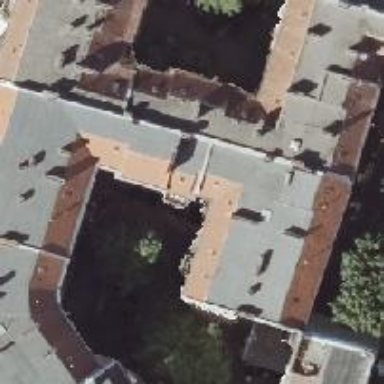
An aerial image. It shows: Building with apartments featuring unique double saltbox roof shape.